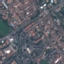
Label: Residential